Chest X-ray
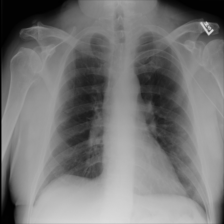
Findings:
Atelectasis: negative
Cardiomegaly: negative
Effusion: negative
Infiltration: negative
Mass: negative
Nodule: negative
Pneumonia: negative
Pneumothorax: negative
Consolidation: negative
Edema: negative
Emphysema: negative
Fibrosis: negative
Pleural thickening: negative
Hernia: negative